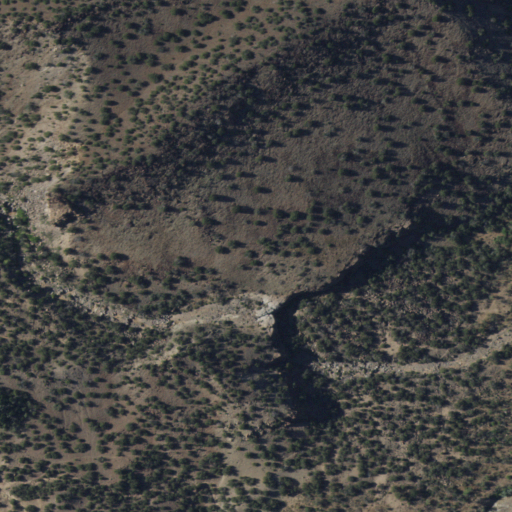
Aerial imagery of valley in New Mexico named Water Canyon containing shrub and open water